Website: bh-photo
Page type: account-dashboard
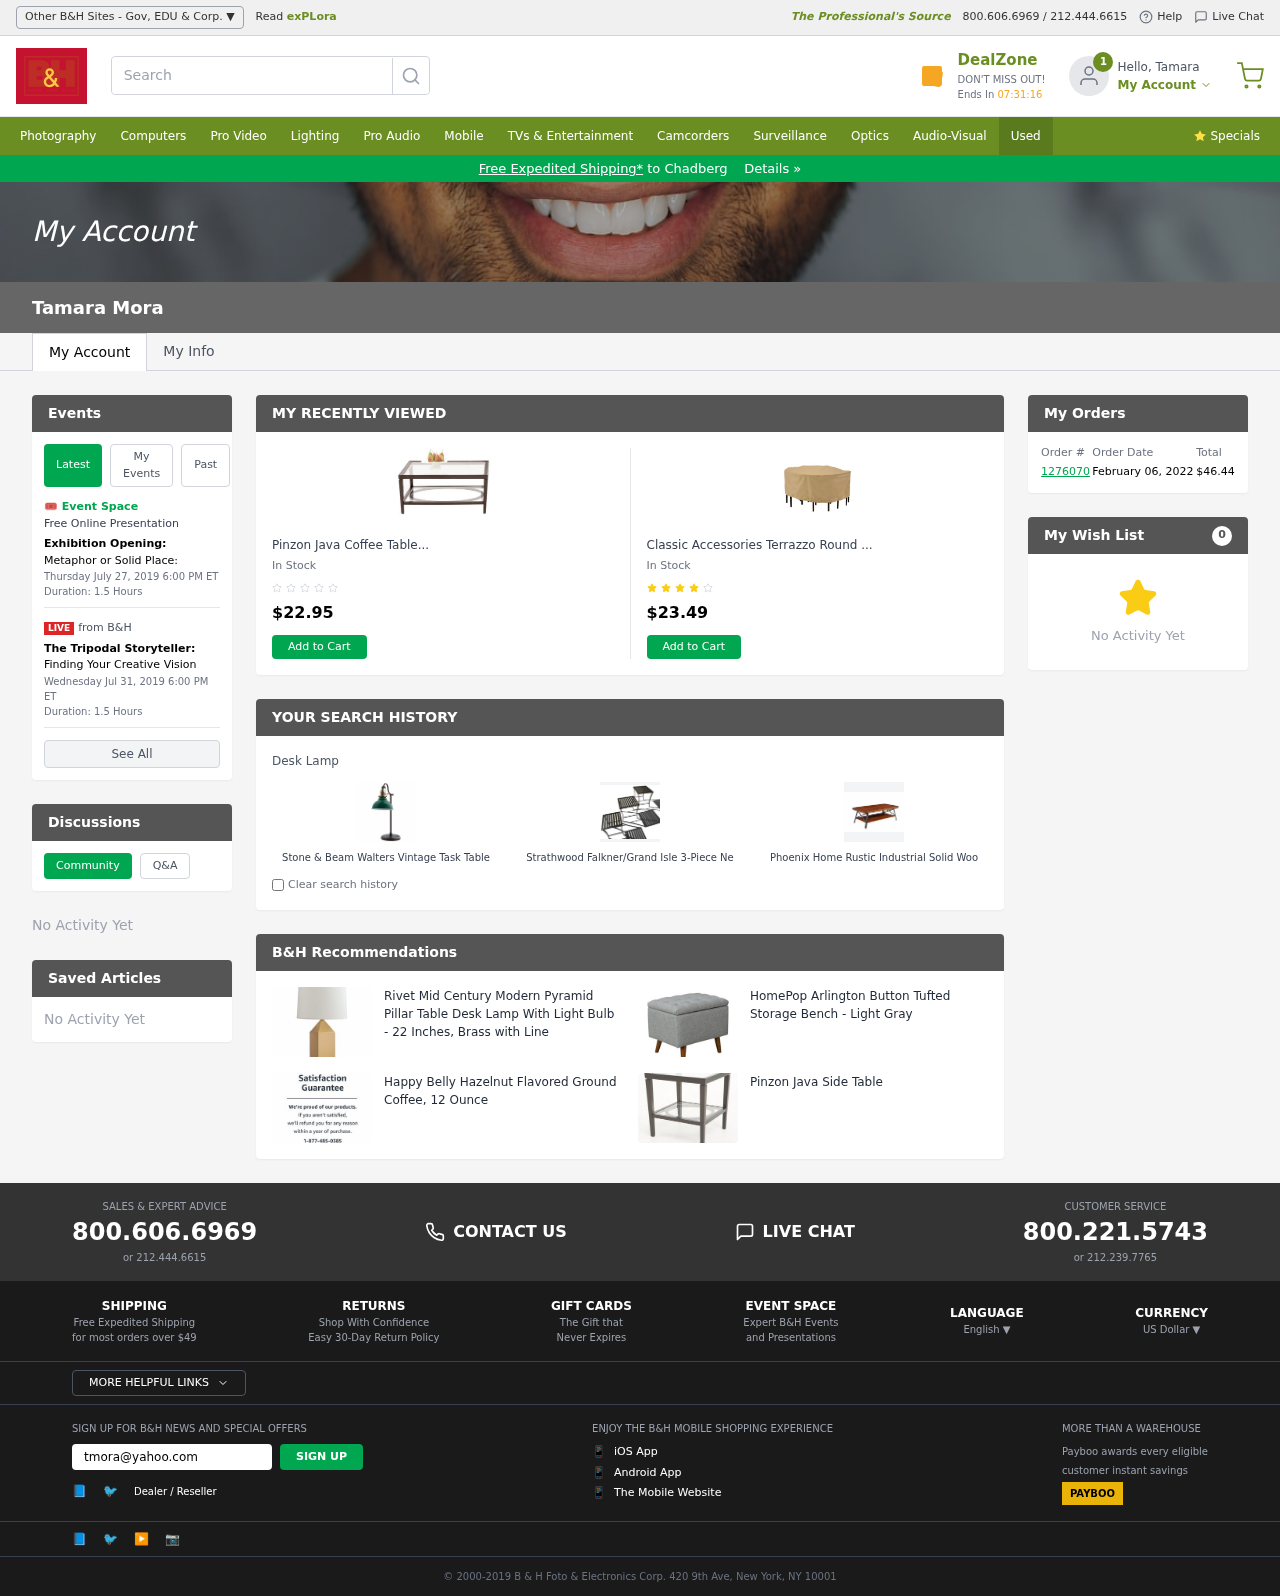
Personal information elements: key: PII_CITY
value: Chadberg
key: PII_EMAIL
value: tmora@yahoo.com
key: PII_FIRSTNAME
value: Tamara
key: PII_FULLNAME
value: Tamara Mora
Product elements: key: PRODUCT1_NAME
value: Pinzon Java Coffee Table
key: PRODUCT1_PRICE
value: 22.95
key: PRODUCT2_NAME
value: Classic Accessories Terrazzo Round Patio Table & Chair Set Cover, Medium
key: PRODUCT2_PRICE
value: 23.49
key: PRODUCT3_ITEM_CATEGORY
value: Desk Lamp
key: PRODUCT3_NAME
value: Stone & Beam Walters Vintage Task Table Desk Lamp With LED Light Bulb - 7.6 x 10 x 19.9 Inches, Gree
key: PRODUCT4_NAME
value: Strathwood Falkner/Grand Isle 3-Piece Nesting Table Set
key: PRODUCT5_NAME
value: Phoenix Home Rustic Industrial Solid Wood and Steel Open Shelf Coffee Table, Brown
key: PRODUCT6_NAME
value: Rivet Mid Century Modern Pyramid Pillar Table Desk Lamp With Light Bulb - 22 Inches, Brass with Line
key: PRODUCT7_NAME
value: HomePop Arlington Button Tufted Storage Bench - Light Gray
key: PRODUCT8_NAME
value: Happy Belly Hazelnut Flavored Ground Coffee, 12 Ounce
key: PRODUCT9_NAME
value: Pinzon Java Side Table
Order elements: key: ORDER_ID
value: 1276070
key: ORDER_DATE
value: February 06, 2022
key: ORDER_TOTAL
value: $46.44
Other elements: key: WISHLIST_COUNT
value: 0